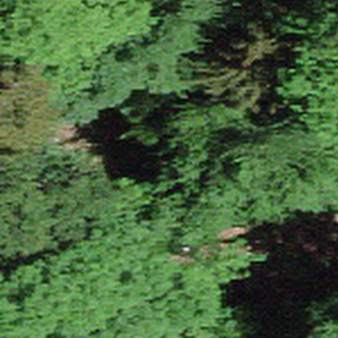
Label: other